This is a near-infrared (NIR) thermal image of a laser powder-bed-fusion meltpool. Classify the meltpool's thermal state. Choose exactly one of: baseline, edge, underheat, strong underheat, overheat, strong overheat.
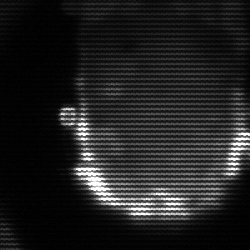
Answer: baseline